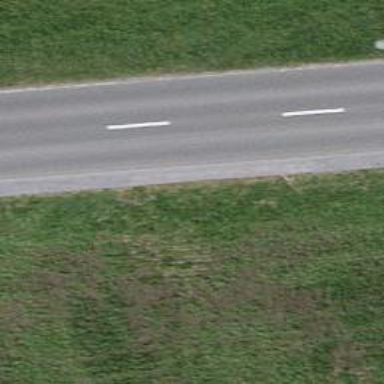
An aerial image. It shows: Tertiary road.